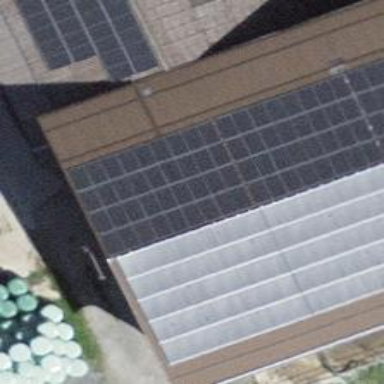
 consisting of solar photovoltaic panels."